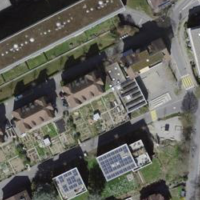
EUNIS habitat code: 54
Species observed at this site:
Milvus milvus